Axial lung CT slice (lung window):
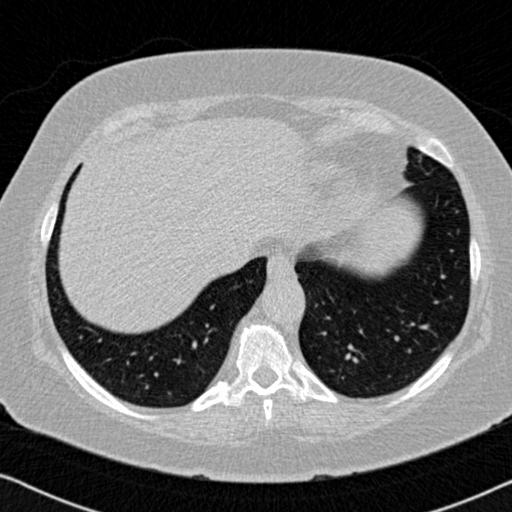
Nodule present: no